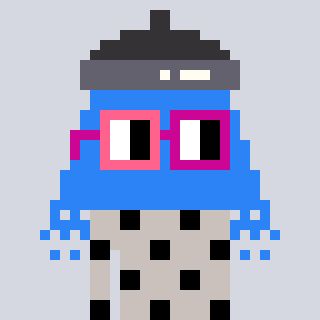
a pixel art character with square pink and red glasses, a shower-shaped head and a foggrey-colored body on a cool background